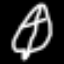
Label: leaf